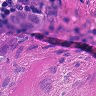
Metastatic tissue present: yes